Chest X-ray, AP view. Patient: 18 years old, sex M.
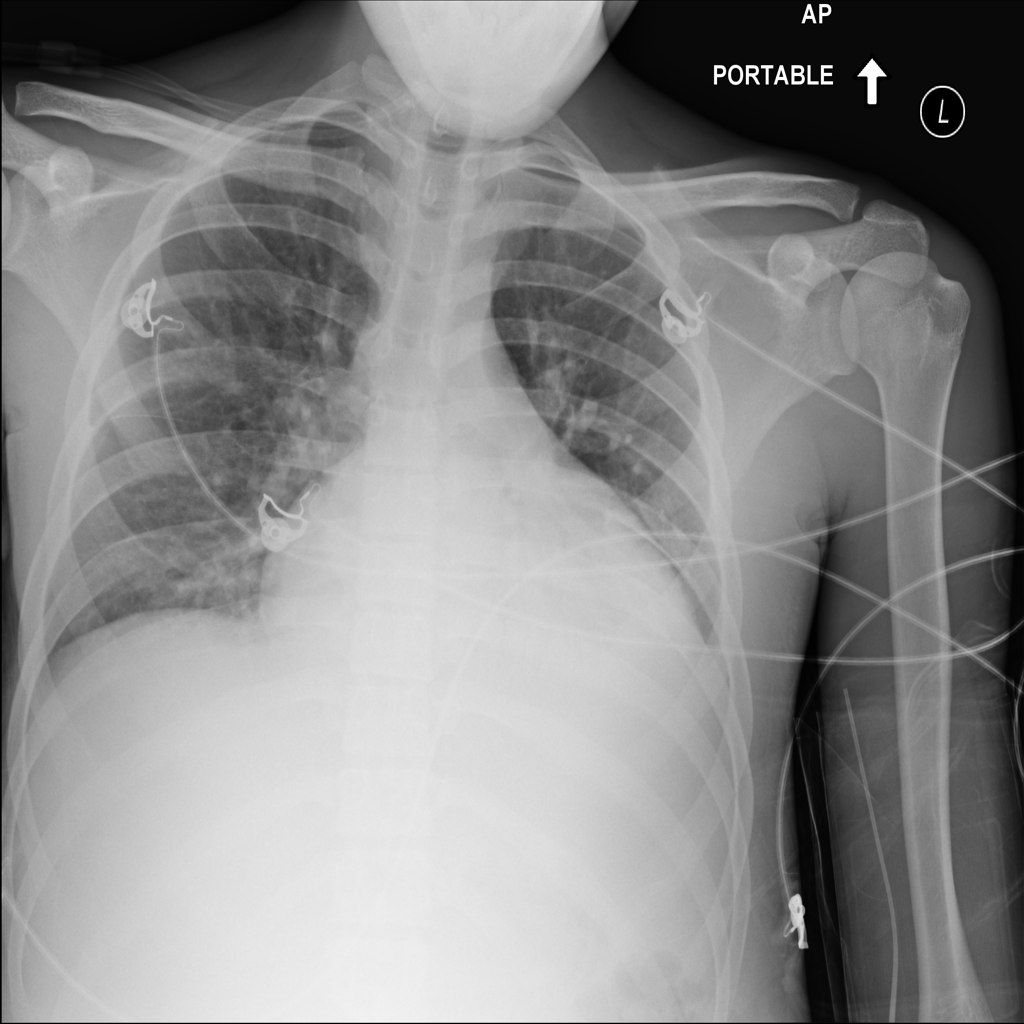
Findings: Atelectasis, Infiltration